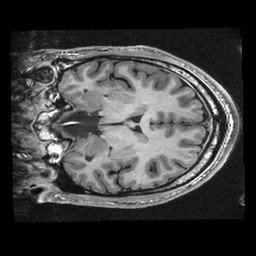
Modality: T1w
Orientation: coronal
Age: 32
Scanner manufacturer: ge
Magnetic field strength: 3 T
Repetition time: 0.008252 s
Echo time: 0.003108 s